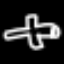
Label: airplane